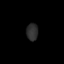
Tissue: skin
Cell type: Epithelial cells
Senescence score: 0.2877
Nuclear area (px): 191
Mean DAPI intensity: 46.267